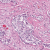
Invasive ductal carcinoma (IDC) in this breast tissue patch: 1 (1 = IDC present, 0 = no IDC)